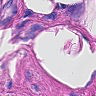
Metastatic tissue present: yes